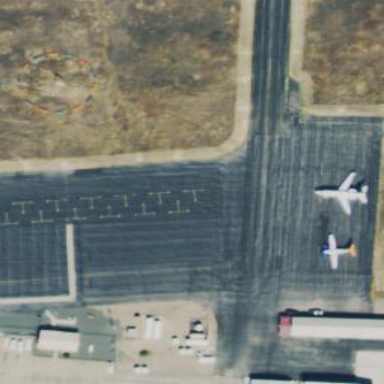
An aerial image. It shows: Apron at the airport.